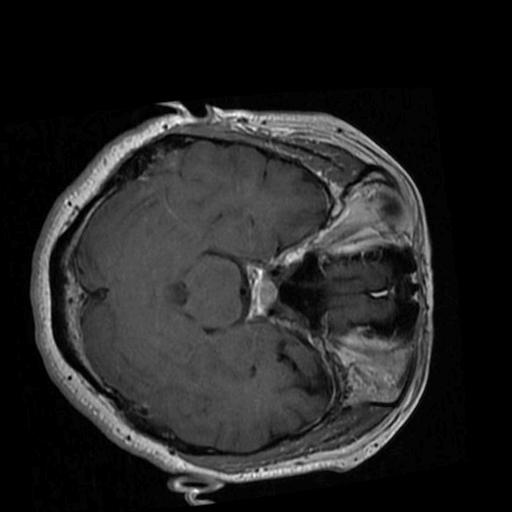
Label: brain_tumor